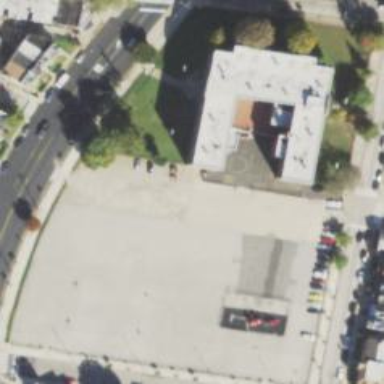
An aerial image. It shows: Elementary school.